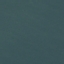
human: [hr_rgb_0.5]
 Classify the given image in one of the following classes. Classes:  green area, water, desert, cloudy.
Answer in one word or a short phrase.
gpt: water